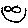
Label: smiley face